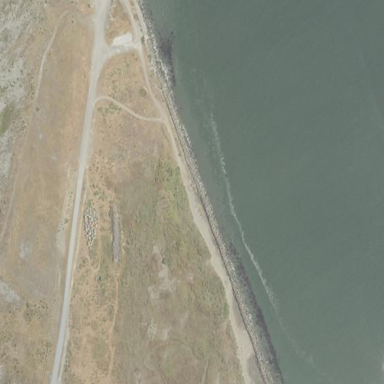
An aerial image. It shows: Breakwater structure.